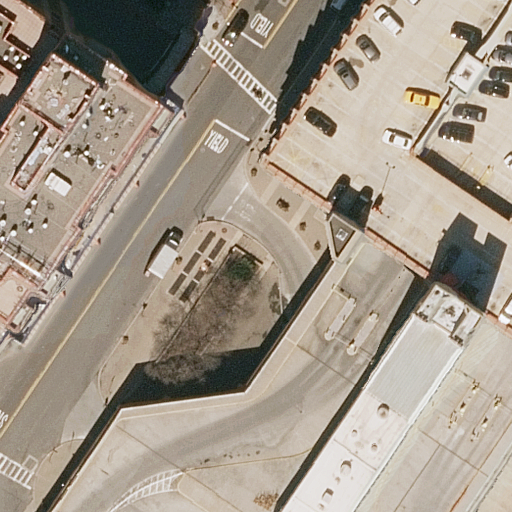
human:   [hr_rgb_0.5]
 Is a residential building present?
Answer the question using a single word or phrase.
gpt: yes

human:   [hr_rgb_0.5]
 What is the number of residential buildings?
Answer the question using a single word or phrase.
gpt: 3

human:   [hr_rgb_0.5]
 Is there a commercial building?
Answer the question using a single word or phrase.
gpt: no

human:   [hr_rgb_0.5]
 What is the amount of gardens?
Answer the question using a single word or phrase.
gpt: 1

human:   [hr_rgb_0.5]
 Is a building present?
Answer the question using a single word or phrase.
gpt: yes

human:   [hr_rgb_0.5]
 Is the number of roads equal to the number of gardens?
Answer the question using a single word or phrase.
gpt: no

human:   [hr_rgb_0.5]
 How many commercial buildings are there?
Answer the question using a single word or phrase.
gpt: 0

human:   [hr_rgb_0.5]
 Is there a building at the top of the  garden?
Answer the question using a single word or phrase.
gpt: yes

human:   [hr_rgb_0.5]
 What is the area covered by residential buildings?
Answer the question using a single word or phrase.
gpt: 3500m2

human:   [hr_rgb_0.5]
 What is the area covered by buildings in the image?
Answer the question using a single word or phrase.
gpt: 3611m2

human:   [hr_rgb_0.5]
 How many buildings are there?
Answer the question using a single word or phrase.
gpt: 4

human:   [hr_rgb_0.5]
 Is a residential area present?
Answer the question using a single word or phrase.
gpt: yes

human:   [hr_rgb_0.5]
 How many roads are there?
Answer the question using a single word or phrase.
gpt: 27

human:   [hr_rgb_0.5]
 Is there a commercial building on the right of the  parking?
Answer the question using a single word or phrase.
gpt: no

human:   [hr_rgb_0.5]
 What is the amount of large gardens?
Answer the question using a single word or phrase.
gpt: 0

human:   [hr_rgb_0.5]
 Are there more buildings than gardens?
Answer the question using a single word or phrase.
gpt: yes

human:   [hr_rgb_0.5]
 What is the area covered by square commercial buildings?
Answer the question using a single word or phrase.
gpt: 0m2

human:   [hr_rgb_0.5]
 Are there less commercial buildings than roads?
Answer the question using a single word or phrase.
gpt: yes

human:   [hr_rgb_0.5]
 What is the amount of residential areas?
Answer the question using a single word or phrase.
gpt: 1

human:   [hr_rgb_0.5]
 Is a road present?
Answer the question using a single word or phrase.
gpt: yes

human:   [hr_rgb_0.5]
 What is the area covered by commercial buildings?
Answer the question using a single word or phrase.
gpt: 0m2

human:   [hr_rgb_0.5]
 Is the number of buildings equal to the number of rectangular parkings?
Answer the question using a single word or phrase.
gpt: no

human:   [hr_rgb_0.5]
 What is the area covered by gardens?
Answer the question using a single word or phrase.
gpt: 232m2

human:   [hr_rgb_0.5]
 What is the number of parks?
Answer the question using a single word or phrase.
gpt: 1

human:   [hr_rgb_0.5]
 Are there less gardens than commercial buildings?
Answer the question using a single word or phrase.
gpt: no

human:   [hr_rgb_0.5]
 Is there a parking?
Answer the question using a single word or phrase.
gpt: yes

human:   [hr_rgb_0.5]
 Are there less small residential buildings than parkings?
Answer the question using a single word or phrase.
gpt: yes

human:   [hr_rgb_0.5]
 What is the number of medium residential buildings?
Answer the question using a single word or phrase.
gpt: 0

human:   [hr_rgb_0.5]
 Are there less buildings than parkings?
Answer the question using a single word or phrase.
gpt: no

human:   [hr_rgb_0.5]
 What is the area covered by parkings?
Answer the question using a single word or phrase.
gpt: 1669m2

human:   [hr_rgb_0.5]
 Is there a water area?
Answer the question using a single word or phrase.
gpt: no

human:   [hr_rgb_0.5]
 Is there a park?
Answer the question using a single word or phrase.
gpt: yes

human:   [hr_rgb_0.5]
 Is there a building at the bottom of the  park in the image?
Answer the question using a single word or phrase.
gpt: yes

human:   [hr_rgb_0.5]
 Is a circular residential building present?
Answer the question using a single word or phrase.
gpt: no

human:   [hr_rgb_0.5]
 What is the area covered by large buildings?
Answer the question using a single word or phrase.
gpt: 3500m2

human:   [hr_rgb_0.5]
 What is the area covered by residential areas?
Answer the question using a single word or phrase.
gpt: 6655m2

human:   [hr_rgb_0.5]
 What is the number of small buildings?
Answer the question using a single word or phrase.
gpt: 0

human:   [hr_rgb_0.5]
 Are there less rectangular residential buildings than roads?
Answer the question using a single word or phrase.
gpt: yes

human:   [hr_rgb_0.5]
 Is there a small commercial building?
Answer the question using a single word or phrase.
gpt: no

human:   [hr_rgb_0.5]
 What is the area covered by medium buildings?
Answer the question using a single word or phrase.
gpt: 110m2

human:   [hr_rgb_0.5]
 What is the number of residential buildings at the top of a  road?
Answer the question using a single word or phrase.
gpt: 2

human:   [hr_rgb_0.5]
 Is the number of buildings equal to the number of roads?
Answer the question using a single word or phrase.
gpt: no

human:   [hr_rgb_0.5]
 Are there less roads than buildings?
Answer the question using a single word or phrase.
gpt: no

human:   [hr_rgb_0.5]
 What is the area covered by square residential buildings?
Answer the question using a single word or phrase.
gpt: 0m2

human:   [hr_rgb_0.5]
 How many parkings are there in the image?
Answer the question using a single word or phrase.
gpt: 1

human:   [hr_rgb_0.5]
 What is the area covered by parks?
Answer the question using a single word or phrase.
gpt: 1451m2

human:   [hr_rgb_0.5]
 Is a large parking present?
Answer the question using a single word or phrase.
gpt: yes

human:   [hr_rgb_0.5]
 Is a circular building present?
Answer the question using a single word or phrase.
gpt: no

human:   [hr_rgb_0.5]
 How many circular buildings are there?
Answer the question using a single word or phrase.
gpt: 0

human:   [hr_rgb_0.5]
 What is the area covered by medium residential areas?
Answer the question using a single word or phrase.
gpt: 0m2

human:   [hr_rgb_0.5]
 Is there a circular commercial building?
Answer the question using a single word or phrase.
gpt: no

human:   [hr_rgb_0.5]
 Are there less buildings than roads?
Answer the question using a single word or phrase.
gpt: yes

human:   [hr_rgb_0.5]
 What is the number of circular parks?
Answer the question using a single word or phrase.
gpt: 0

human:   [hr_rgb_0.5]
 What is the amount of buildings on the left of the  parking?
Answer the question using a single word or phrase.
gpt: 3

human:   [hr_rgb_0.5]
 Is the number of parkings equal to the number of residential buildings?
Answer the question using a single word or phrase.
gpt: no

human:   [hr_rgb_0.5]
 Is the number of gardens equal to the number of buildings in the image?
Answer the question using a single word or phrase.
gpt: no

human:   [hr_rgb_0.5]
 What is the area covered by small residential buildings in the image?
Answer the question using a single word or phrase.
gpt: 0m2

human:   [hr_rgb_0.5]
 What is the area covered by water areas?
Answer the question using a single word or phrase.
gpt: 0m2

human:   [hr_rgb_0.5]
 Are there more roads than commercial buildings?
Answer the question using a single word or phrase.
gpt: yes

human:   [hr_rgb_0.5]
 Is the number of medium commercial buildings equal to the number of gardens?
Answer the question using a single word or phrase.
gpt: no

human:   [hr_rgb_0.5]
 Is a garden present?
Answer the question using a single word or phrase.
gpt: yes

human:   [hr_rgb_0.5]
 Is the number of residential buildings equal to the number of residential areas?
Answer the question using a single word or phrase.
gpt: no

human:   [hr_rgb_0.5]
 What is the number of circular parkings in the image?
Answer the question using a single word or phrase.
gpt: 0

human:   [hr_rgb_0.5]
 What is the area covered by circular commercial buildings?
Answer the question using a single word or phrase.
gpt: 0m2